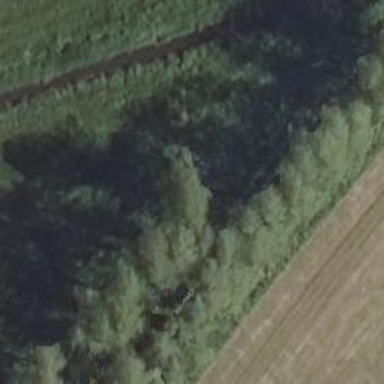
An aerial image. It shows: Row of trees in natural setting.